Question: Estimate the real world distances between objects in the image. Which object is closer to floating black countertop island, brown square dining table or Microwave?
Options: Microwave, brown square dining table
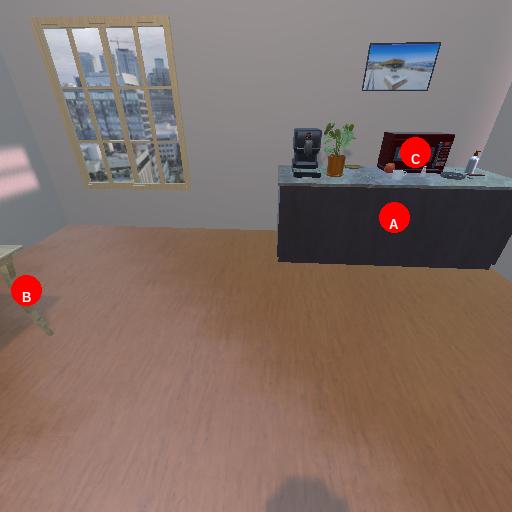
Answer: Microwave